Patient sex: M
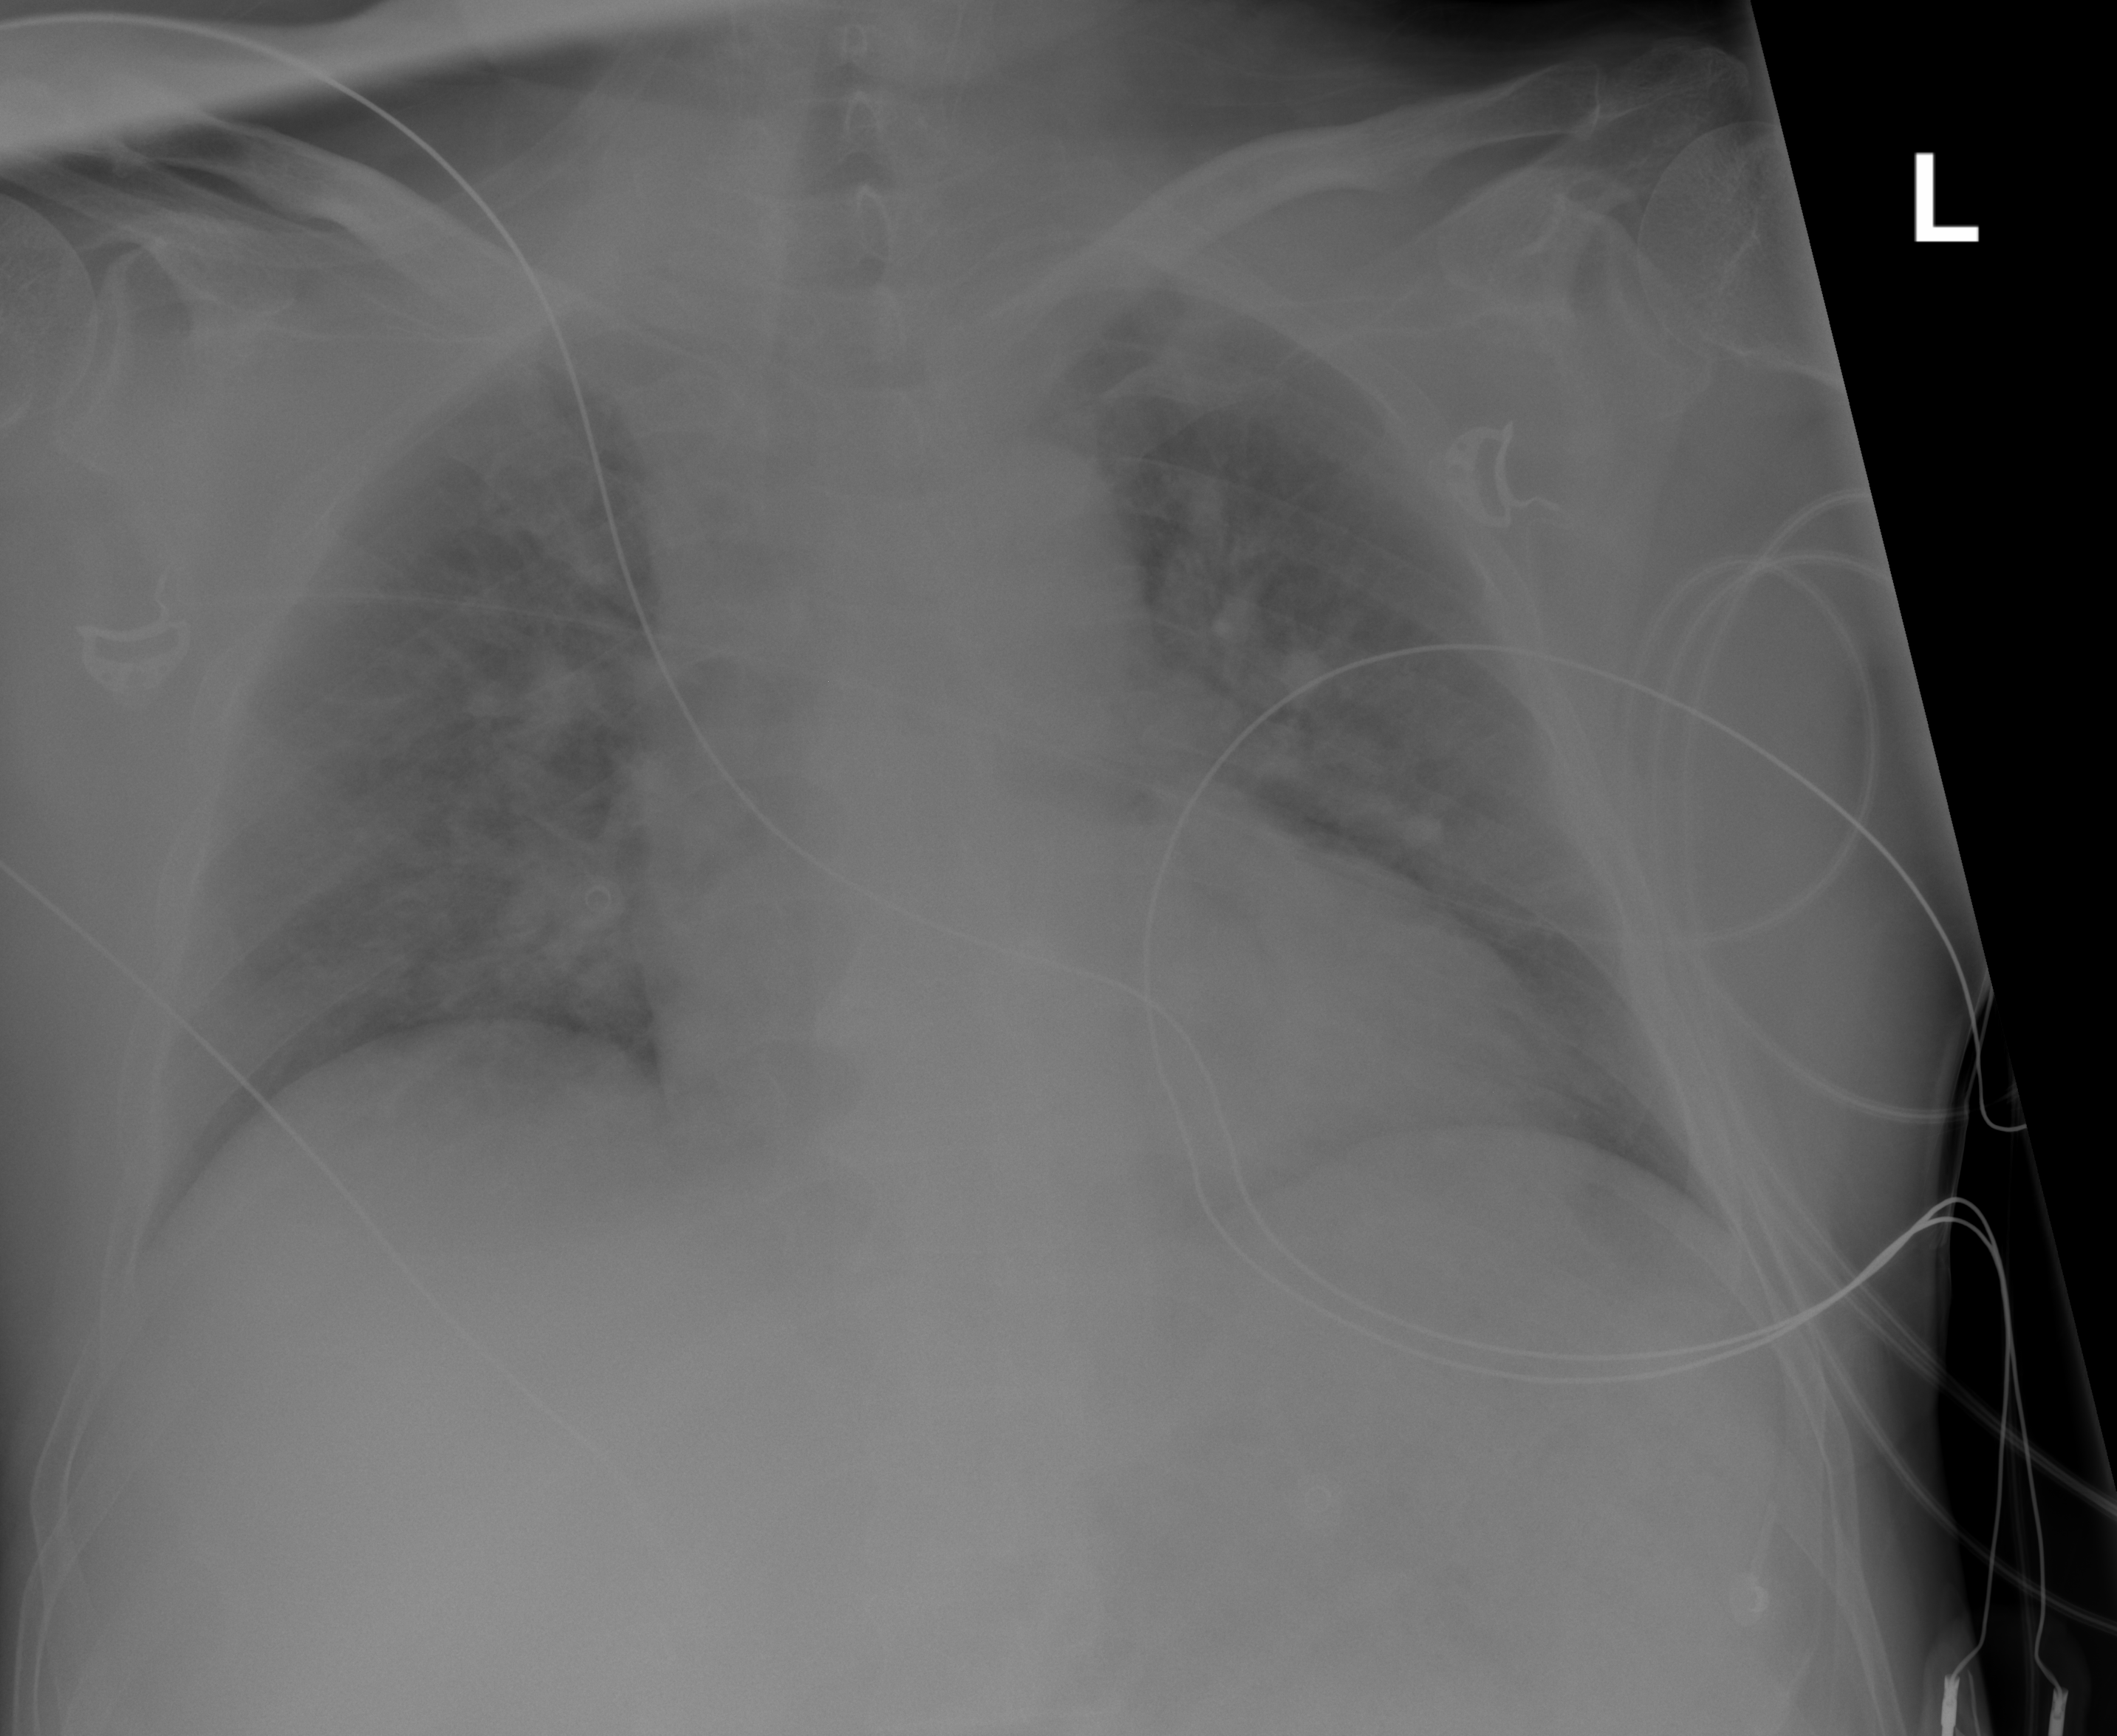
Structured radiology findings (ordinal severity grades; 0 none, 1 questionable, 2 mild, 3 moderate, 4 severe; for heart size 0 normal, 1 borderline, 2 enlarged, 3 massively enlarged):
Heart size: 2
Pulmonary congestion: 2
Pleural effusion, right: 0
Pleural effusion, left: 0
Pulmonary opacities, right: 0
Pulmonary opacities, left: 0
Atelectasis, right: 0
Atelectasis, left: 0